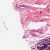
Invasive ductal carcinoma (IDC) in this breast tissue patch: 0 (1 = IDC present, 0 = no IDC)